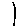
Label: line